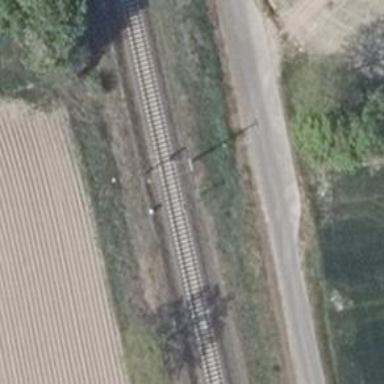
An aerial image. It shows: Railway signal.